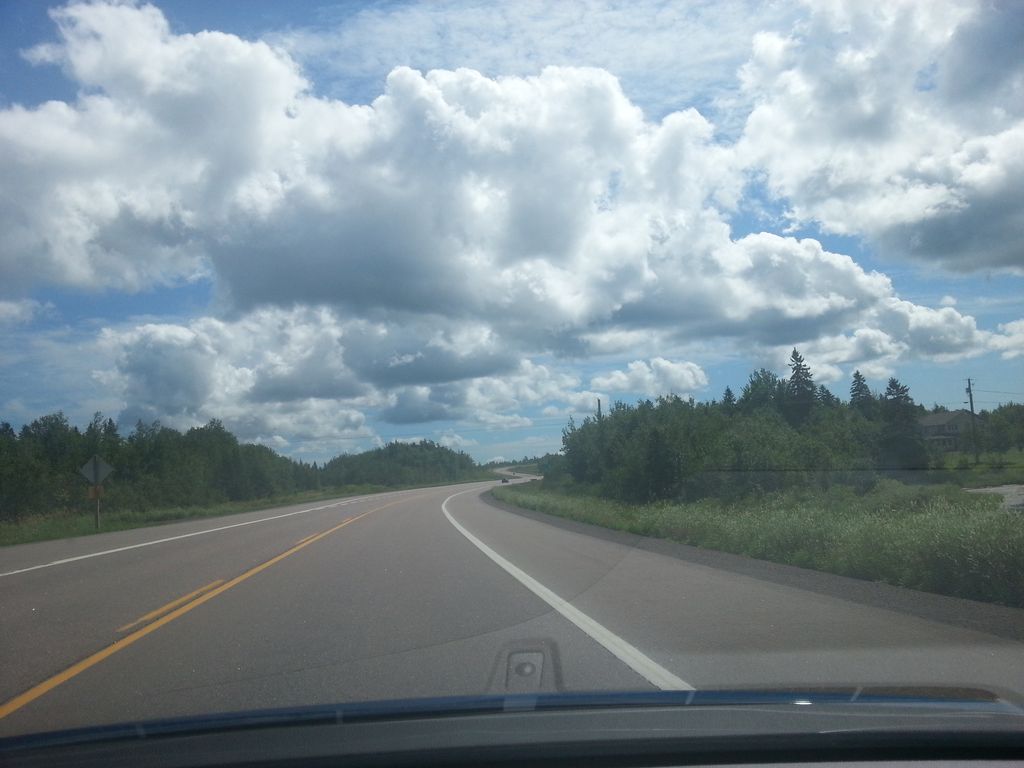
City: charlottetown